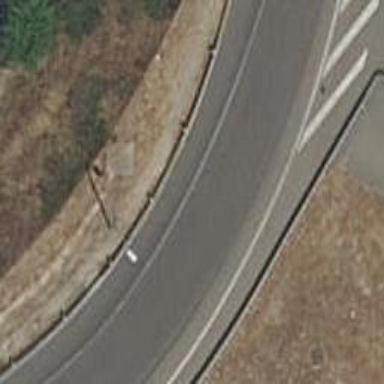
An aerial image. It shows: Asphalt road with primary link designation.